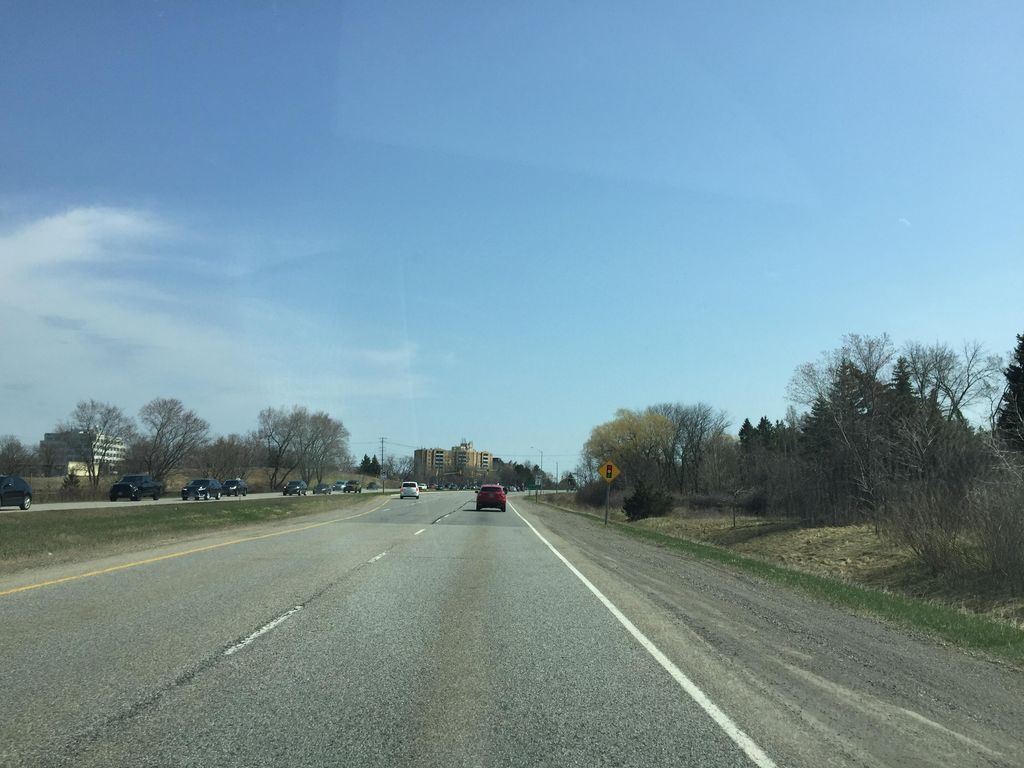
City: kitchener-waterloo